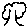
Label: tree